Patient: sex M, age 30
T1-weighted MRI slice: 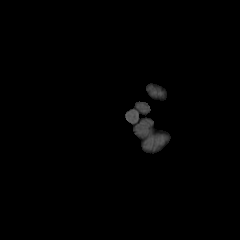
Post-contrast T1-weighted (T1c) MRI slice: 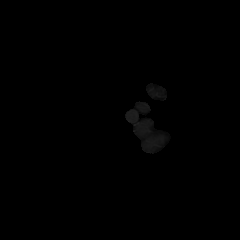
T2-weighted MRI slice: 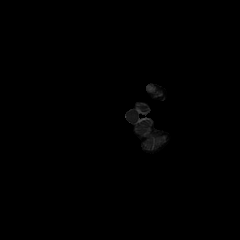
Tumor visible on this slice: no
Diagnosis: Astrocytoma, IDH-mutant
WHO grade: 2